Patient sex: M
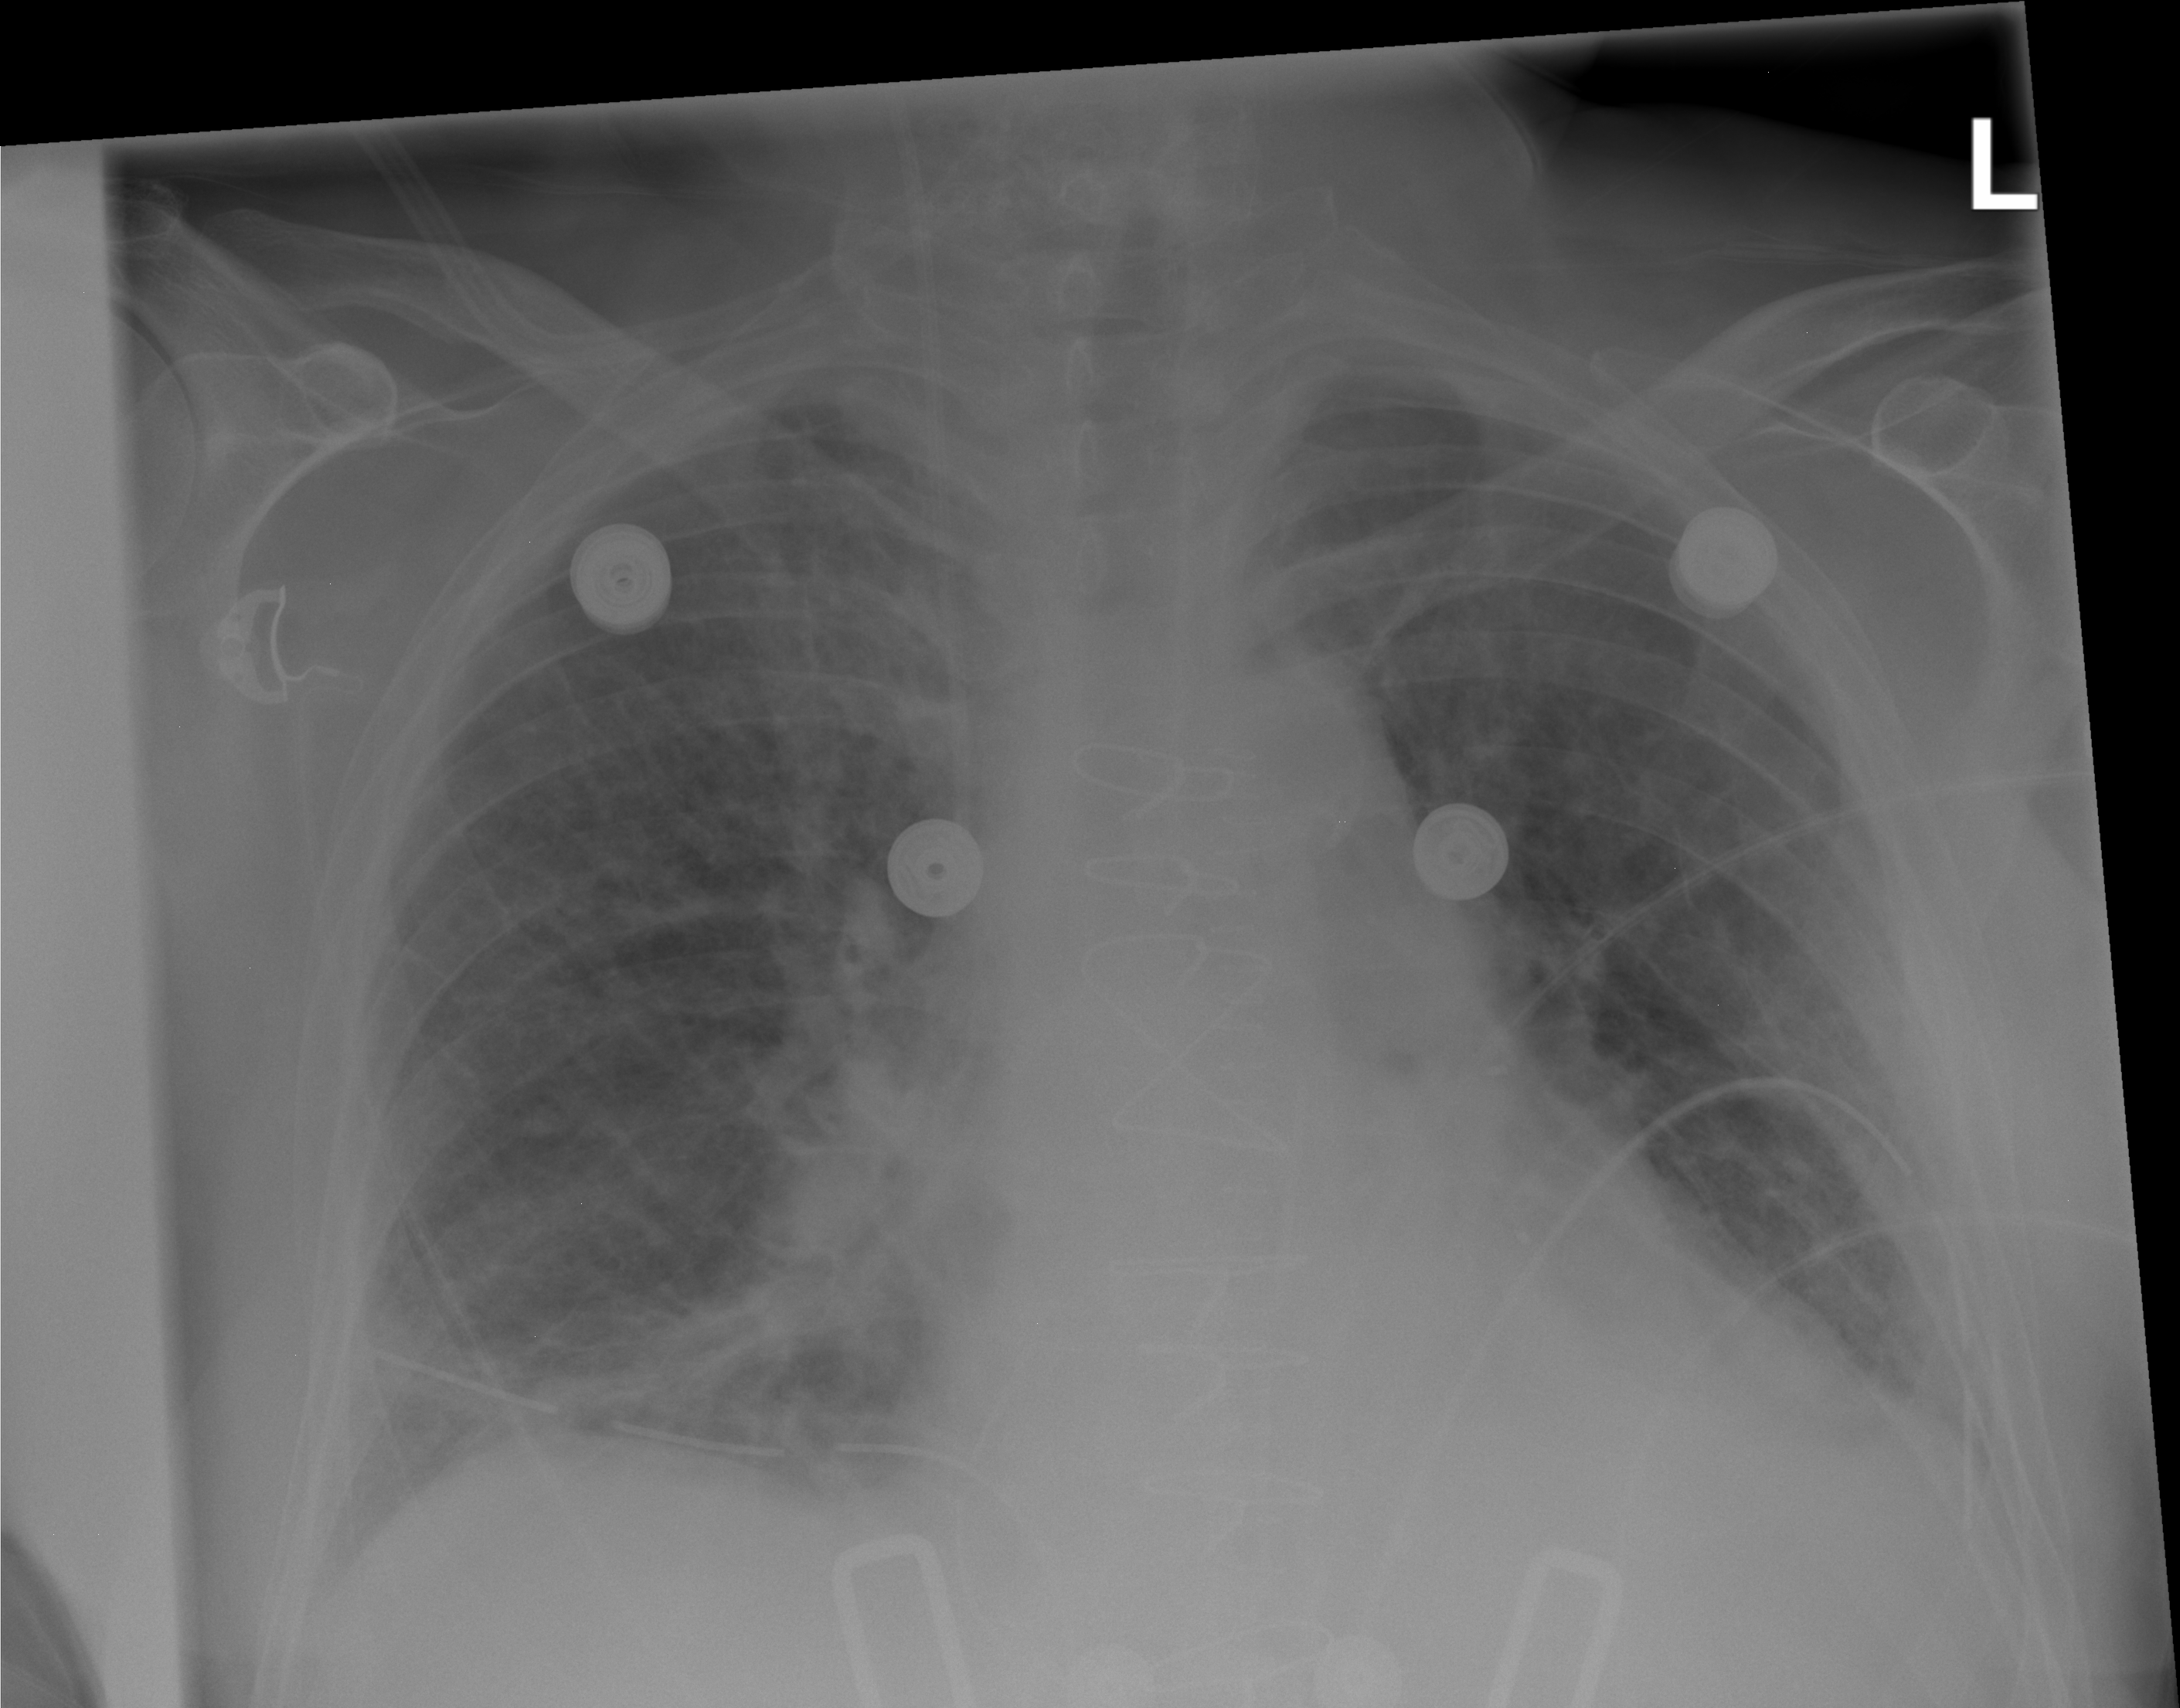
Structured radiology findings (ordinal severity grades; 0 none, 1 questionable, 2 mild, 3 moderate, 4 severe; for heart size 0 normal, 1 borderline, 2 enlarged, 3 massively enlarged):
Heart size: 1
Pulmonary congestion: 2
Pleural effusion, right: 0
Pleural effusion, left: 0
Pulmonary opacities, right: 0
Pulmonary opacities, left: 0
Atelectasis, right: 2
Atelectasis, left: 2